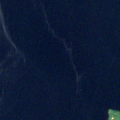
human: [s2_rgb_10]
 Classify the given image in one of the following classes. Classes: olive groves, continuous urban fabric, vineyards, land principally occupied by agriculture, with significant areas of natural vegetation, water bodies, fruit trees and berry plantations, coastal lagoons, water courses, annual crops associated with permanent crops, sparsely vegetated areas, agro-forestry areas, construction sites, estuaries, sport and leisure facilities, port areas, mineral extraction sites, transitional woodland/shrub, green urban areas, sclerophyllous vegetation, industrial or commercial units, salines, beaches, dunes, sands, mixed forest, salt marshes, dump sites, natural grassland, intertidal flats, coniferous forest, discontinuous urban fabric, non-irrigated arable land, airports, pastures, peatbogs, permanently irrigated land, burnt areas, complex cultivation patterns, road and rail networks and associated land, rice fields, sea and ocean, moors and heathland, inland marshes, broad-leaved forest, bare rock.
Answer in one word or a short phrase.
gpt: water bodies